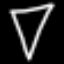
Label: diamond